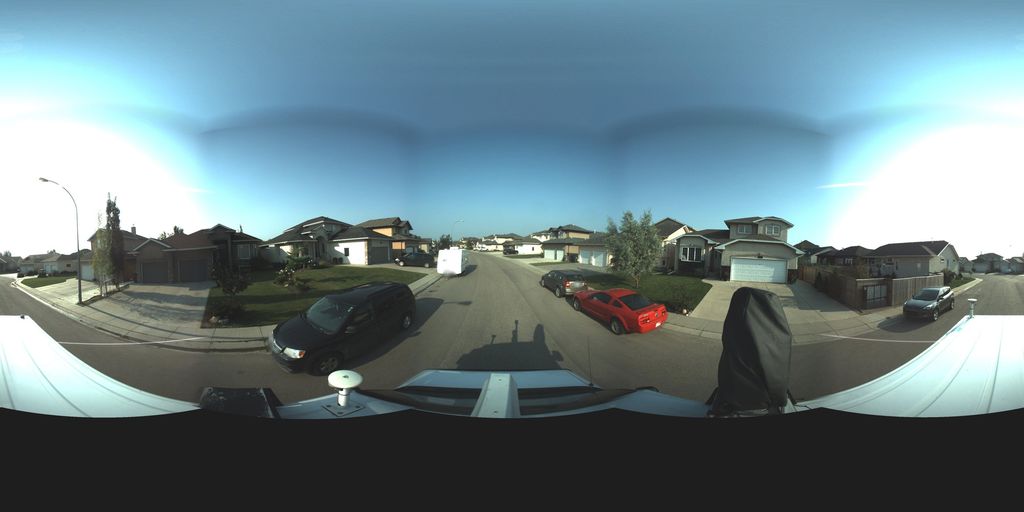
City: saskatoon